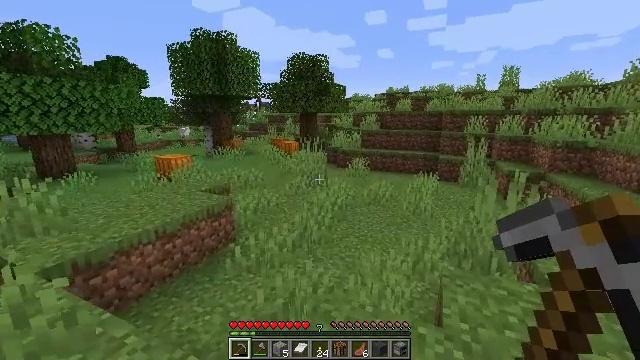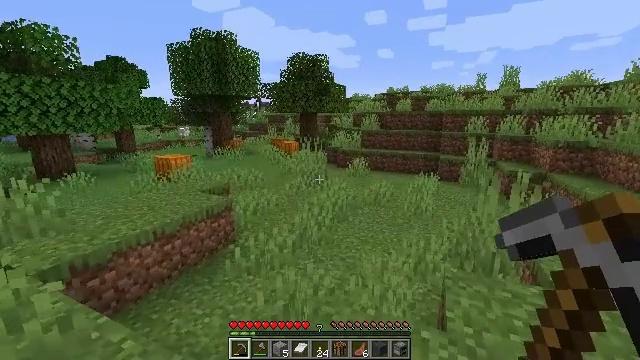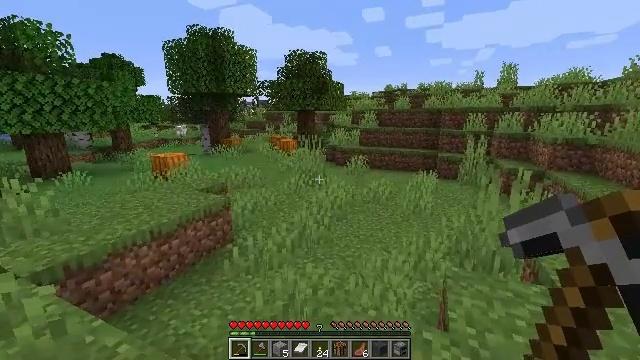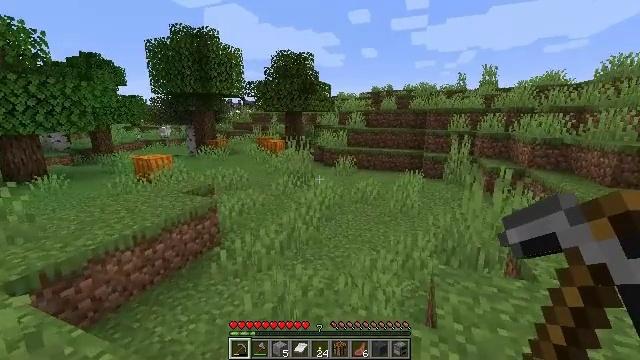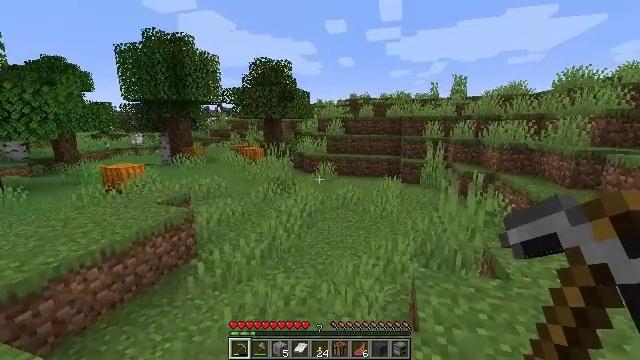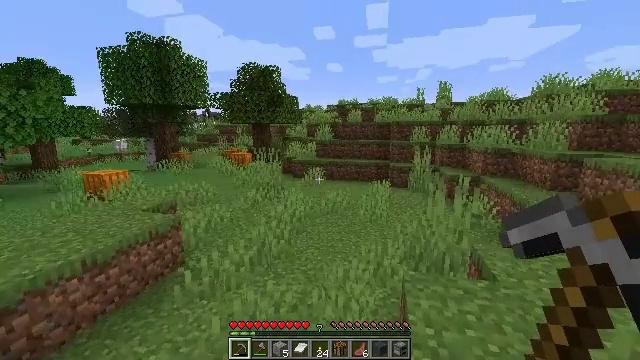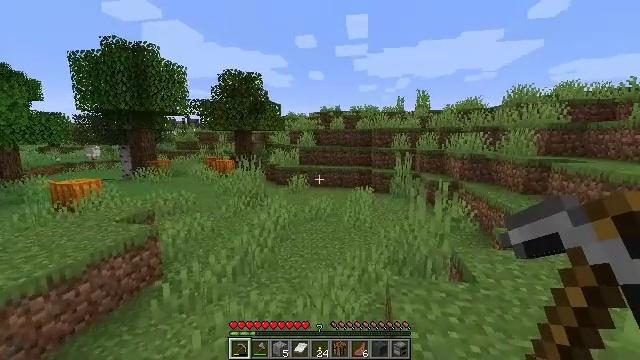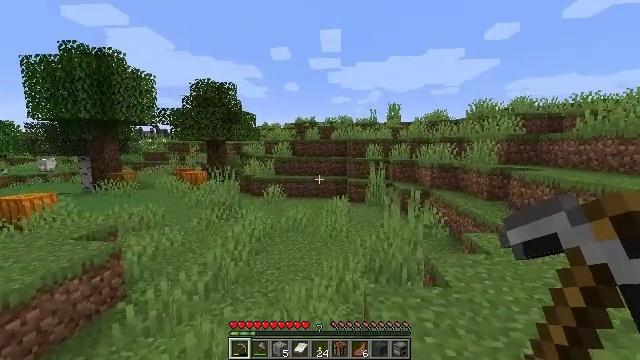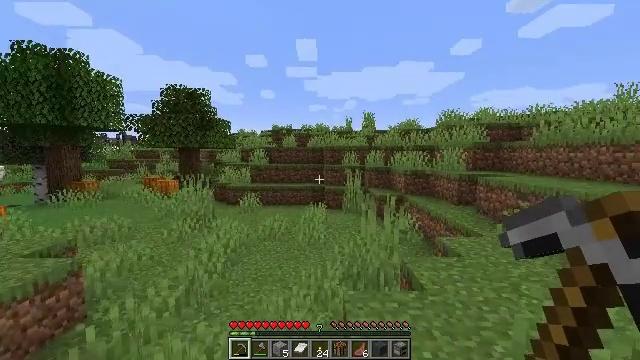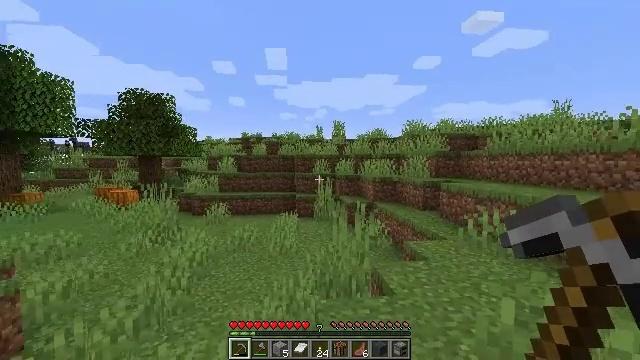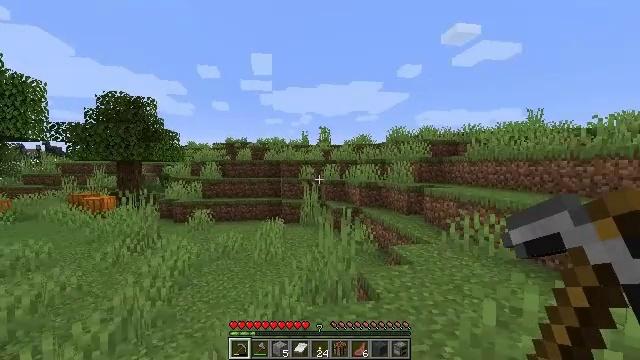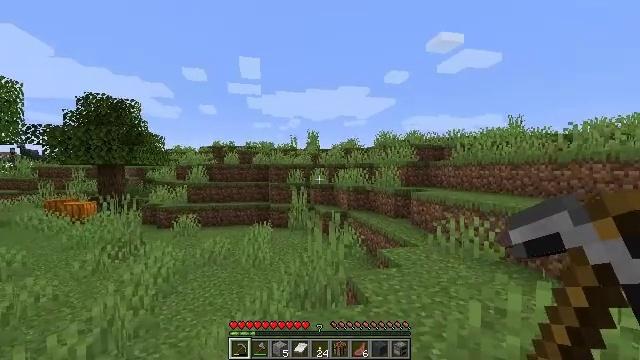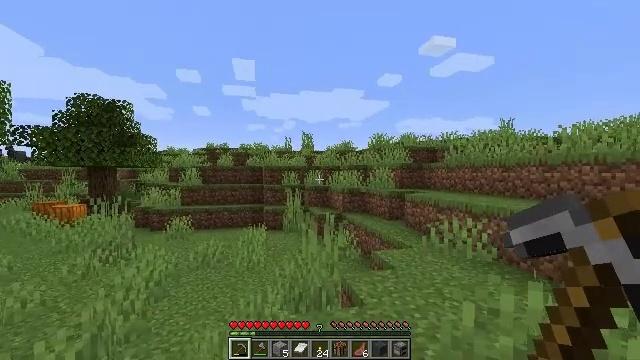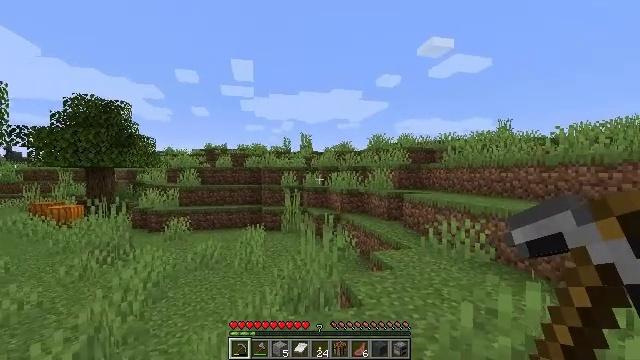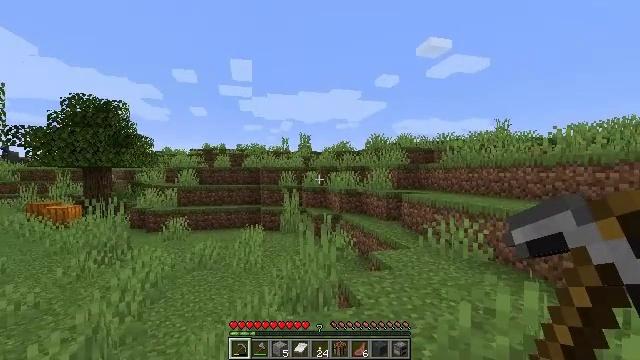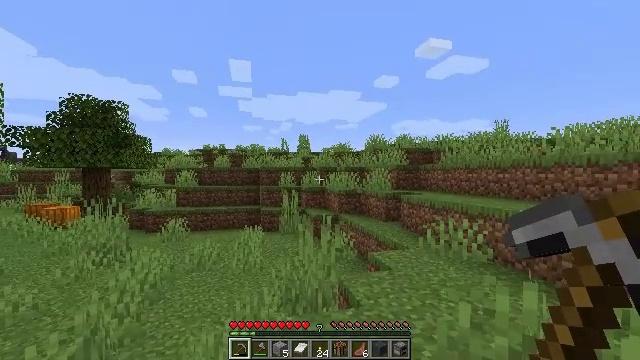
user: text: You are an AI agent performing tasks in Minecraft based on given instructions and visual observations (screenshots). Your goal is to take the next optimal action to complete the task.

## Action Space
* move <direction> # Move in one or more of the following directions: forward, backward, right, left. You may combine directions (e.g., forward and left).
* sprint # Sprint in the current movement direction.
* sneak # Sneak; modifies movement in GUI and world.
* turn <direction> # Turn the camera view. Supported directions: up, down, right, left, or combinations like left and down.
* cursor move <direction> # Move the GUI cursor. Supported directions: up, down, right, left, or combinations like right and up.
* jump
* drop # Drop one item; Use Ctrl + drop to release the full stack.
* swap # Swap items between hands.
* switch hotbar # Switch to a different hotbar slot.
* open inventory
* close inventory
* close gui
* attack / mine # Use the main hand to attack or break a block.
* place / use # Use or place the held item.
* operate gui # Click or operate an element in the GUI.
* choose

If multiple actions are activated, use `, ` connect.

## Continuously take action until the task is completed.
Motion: motion action
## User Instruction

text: Mine the pumpkin from the ground.
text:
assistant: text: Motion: no_op
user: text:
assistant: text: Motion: no_op
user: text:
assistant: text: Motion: turn right
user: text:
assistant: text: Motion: turn right and up
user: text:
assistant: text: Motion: turn right and up
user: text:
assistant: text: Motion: turn right and up
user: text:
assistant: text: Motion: turn right and up
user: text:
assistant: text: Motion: turn right and up
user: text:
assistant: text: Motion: turn right and up
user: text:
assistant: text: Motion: turn right and up
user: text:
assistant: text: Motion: turn right
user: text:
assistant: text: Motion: turn right
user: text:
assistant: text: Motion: no_op
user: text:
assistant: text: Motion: no_op
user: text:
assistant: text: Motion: no_op
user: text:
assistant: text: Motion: no_op
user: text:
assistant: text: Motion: no_op
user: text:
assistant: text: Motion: no_op
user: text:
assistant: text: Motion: no_op
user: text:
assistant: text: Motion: turn left
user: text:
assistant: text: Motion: turn left
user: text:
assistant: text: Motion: no_op
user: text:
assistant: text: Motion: no_op
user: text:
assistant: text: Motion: no_op
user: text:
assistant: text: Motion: no_op
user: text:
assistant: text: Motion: no_op
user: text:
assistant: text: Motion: no_op
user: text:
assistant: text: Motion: no_op
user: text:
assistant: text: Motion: turn left and down
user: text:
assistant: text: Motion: turn left